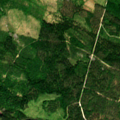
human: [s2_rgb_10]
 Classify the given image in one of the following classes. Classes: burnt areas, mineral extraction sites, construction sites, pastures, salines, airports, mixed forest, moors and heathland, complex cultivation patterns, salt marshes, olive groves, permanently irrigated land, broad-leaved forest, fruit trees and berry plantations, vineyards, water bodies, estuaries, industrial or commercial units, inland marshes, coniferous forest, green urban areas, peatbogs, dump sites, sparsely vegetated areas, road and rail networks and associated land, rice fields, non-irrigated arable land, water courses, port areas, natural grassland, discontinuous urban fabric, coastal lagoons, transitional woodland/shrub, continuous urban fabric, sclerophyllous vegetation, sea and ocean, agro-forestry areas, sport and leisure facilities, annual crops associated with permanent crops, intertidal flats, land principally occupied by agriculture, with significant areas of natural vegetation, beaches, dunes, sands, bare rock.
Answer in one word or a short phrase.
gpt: coniferous forest, mixed forest, transitional woodland/shrub